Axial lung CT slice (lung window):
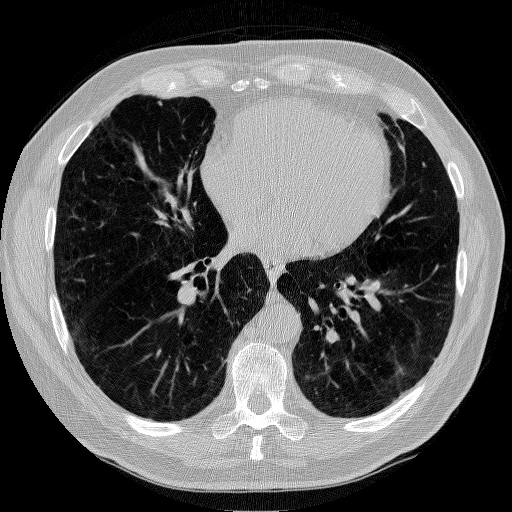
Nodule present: yes
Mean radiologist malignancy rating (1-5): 3